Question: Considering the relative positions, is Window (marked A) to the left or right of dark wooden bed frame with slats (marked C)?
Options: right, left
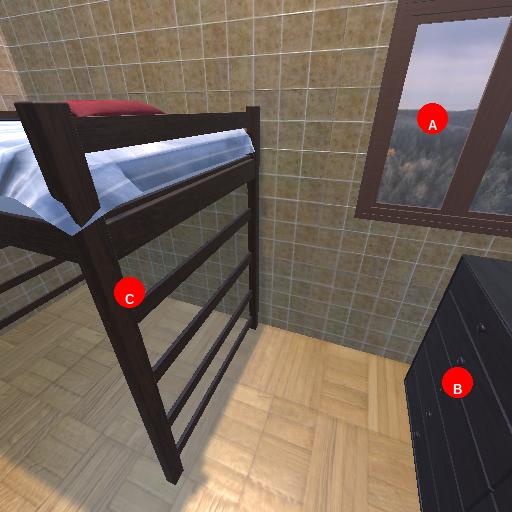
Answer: right